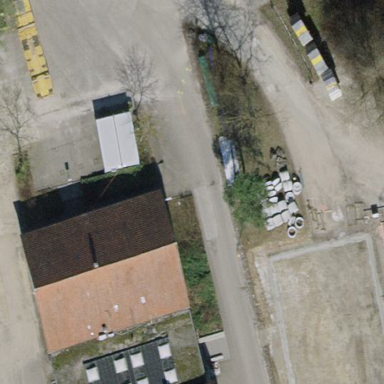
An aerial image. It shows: Building with tile roof.